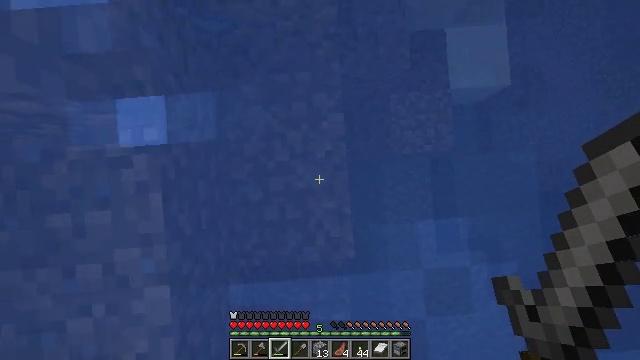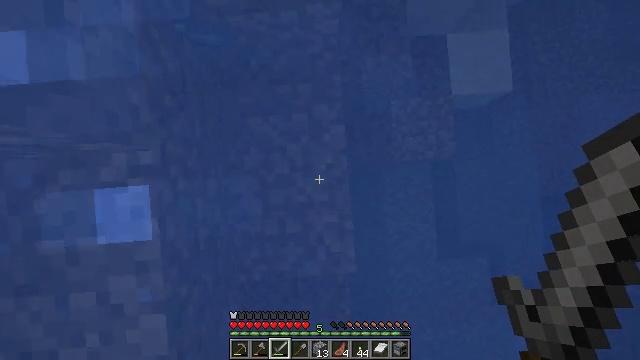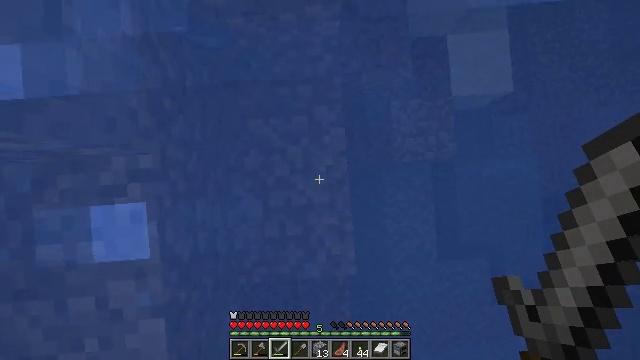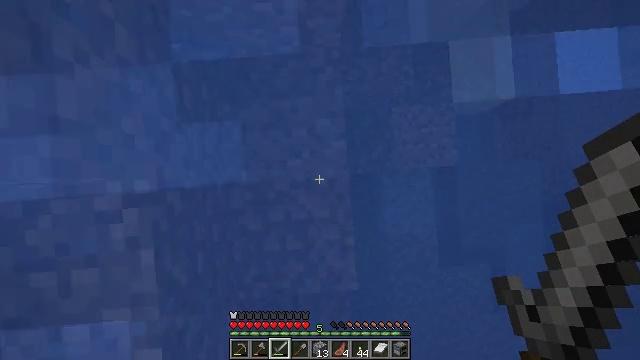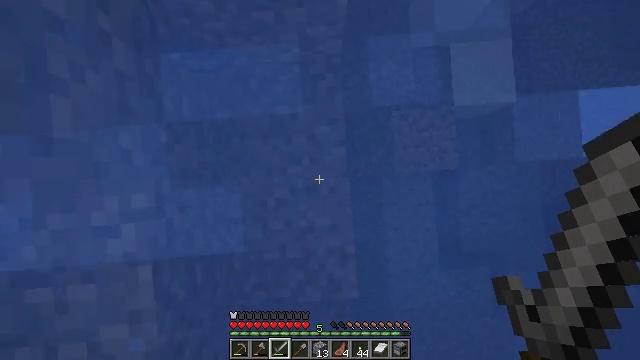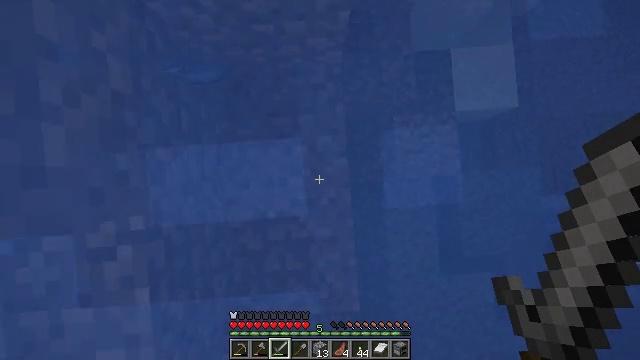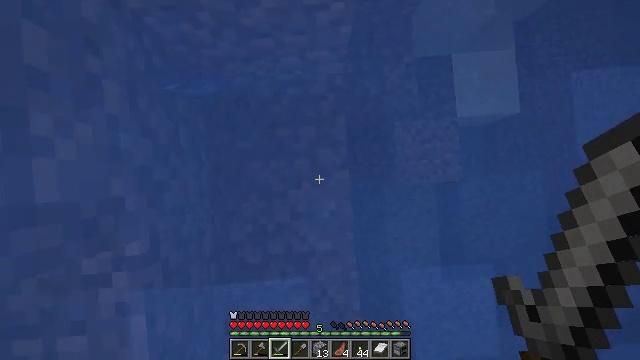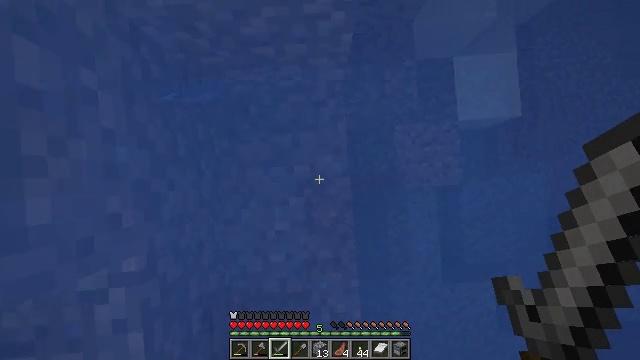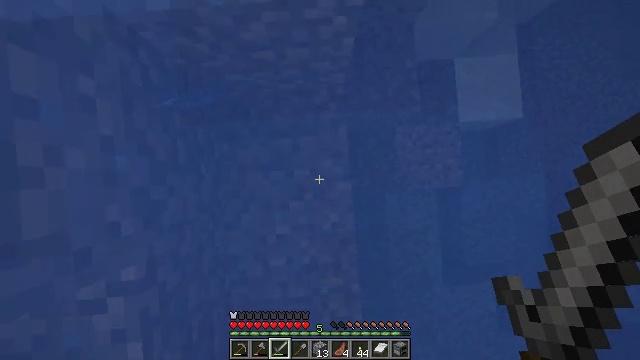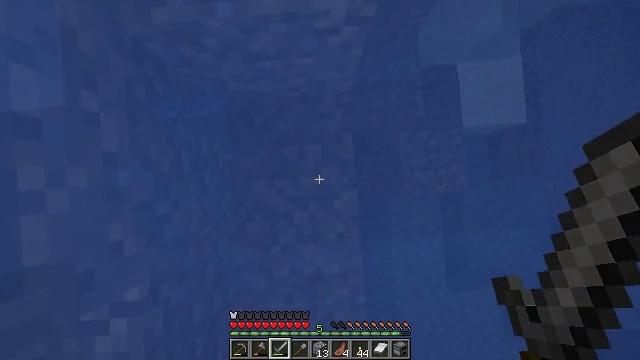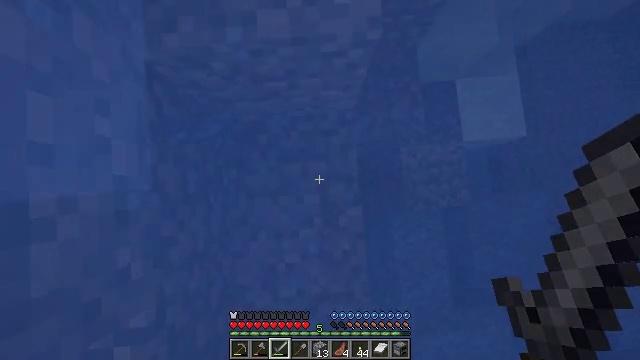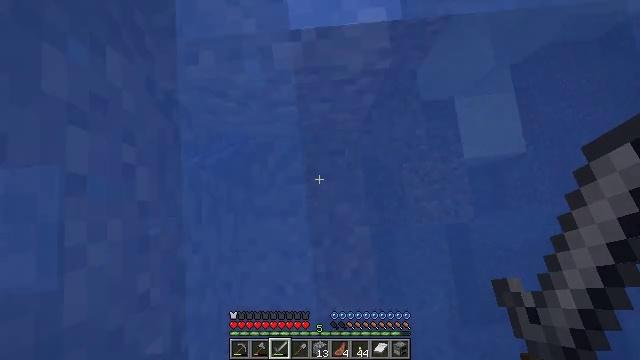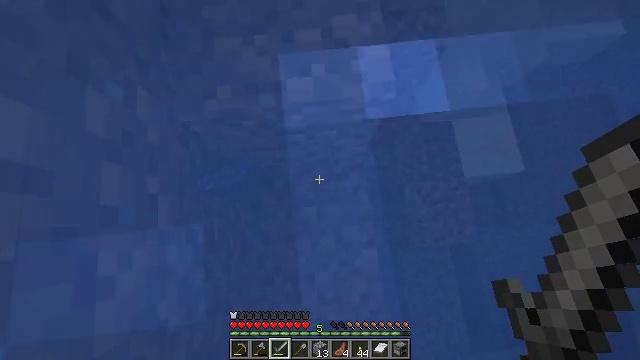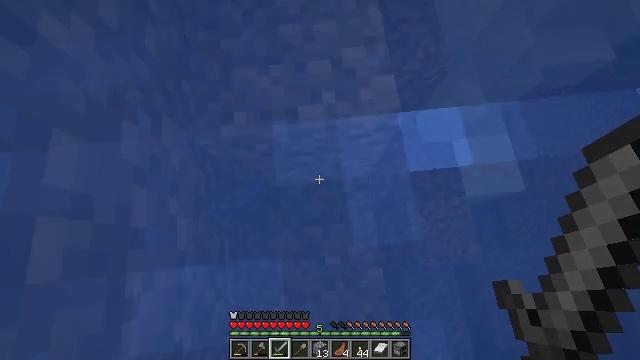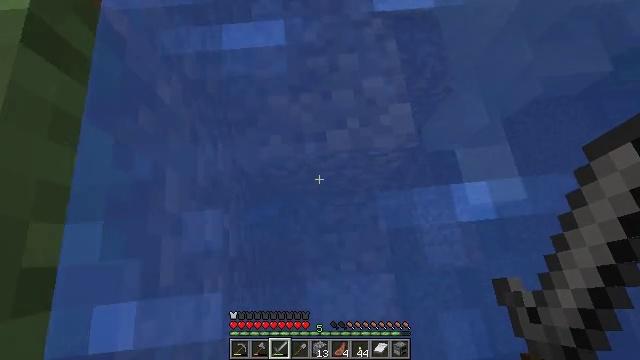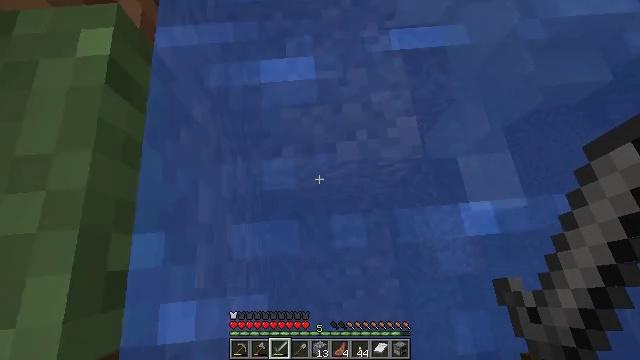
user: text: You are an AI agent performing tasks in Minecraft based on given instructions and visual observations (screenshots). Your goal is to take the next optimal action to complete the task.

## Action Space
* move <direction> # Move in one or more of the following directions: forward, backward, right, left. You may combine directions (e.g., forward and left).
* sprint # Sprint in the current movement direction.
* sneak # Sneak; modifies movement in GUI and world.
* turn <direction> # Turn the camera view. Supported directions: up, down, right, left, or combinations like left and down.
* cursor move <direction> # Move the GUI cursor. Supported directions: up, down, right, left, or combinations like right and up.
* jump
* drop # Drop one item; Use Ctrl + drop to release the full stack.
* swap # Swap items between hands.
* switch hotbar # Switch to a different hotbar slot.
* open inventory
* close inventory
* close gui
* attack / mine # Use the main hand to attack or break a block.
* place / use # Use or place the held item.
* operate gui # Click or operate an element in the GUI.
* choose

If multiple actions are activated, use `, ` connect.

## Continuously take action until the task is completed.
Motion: motion action
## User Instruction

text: Remove a lilac from the inventory.
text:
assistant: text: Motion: move forward
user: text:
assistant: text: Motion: move forward
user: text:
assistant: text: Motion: move forward
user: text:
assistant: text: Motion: move forward
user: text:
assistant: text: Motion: move forward
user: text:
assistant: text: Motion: no_op
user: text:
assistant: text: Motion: no_op
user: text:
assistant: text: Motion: move left
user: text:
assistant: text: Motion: move left
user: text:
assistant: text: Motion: move left, turn up, jump
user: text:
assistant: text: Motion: move left, turn up, jump
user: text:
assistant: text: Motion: move left, turn up, jump
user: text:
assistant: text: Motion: move left, turn up, jump
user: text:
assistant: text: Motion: move left, jump
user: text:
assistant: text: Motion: move left, jump
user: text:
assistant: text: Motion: move left, turn left and up, jump
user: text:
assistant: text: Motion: move left, jump
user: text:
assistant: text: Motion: move left, turn up, jump
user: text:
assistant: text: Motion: move left, turn left and up, jump
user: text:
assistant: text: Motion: move left, turn left and up, jump
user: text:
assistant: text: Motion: move left, turn left and up, jump
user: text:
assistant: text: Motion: move left, turn left and up, jump
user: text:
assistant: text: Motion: move left, turn left and up, jump
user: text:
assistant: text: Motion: move left, turn up
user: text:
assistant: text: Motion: move left, turn up
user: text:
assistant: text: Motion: move left, turn up
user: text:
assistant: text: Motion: move left
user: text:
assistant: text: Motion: move left
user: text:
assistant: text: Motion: move left
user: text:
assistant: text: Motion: move left, turn right